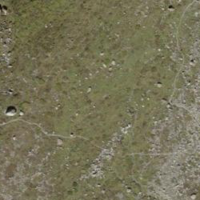
EUNIS habitat code: 23
Species observed at this site:
Nomophila noctuella
Linaria cannabina
Capra ibex
Anthus spinoletta